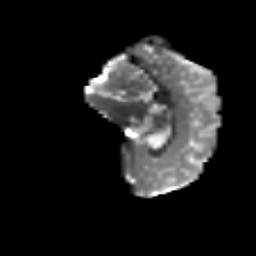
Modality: T2w
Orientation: sagittal
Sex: female
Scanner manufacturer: siemens
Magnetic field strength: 3 T
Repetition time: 5 s
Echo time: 0.071 s